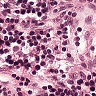
Metastatic tissue present: no